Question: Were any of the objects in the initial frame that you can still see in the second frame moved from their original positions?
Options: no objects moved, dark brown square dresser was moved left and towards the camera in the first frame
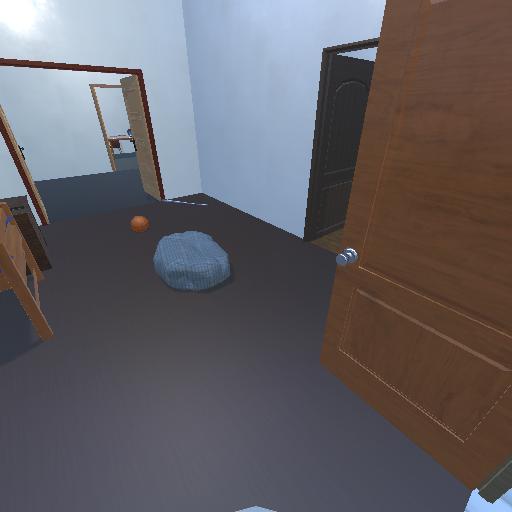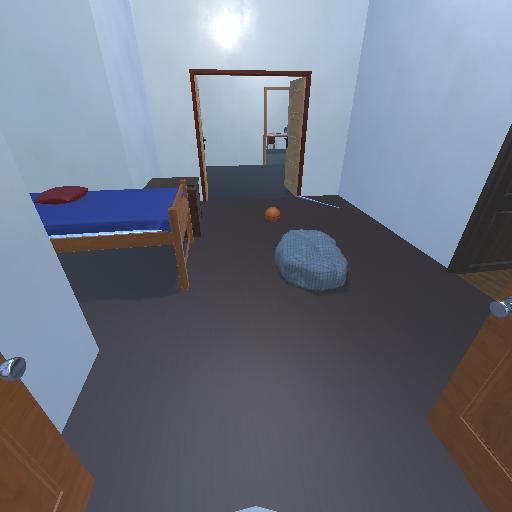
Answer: no objects moved